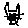
Label: cat